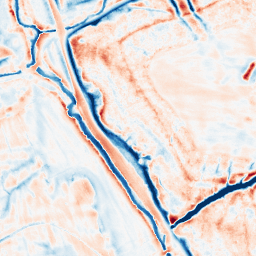
Category: edge_preserving
Decomposition family: bilateral
Decomposition parameters: d: 21
sigma_color: 25
sigma_space: 50
Upsampling method: bspline
Upsampling parameters: scale: 2
Upsampling scale: 2